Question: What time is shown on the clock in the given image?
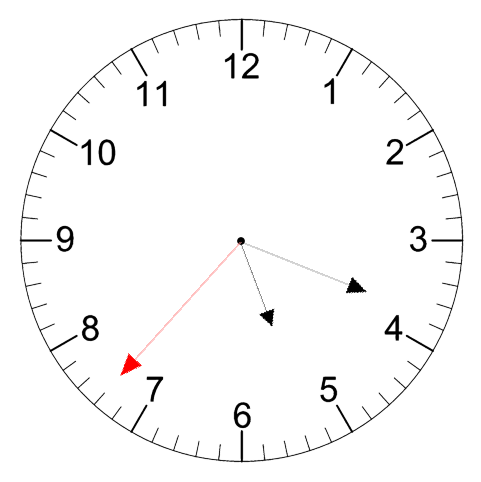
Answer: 05:18:37